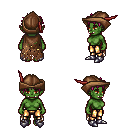
a pixel art fantasy rpg character, female body template, orc, green skin, brown tattered cape, gold greaves, pink bedhead hairstyle, leather cap, metal boots, four views (front, back, left, right), 2x2 character sprite sheet, small pixel art, hard edges, no anti-aliasing